Question: I'm moving a website to a new server. (Old server had php 5.3.2, the new one has php 5.5.9)
Centos, httpd Apache/2.2.26.
I've copied files and it works fine except the only weird thing:
some strange HEX number is inserted before the content of pages:

Also, in the bottom of the page, '0' is inserted after the '</html>' tag.
I've noticed two things:
1) In my case only two headers are sent from php script:
'''
header("HTTP/1.1 200 OK");
header("Status: 200");
'''
If I comment the first header than It will be ok - no strange numbers.
2) It looks like that number is the number of characters on the page (I've checked it).
And if the page is less then 8000 characters, than the number doesn't appear, but if page has 8001 characters than '1F41' appears
P.S. I was advised to remove all BOM from files. Files were OK - already without BOM. So it's not about BOM.
I made a very simple test (index.php):
'''
<?php header("HTTP/1.1 200 OK"); ?>
Lorem Ipsum ... 8000 characters
'''
Everything is OK.
'''
<?php header("HTTP/1.1 200 OK"); ?>
Lorem Ipsum ... 8001 characters
'''
Bug happens '1f41' before Lorem Ipsum.
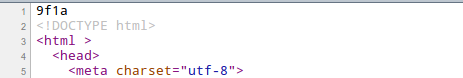
Answer: This is not PHP nor a BOM. You have a problem with Content-Transfer-Encoding.
The server is sending along <URL> which the client apparently doesn't know how to handle, the header combination makes the client believe that it can bypass dechunking.
Therefore, what is actually the "length of next chunk" gets interpreted by the client, and you see it as a hex bit before the content:
'''
05
These
05
Are
03
the
1F
first characters of the senten
03
ce.
'''
instead of
'''
Content-Length: 48
These are the first characters of the sentence.
'''
()
The likely cause is that you have some kind of which interferes with Content Encoding. If everything stays in the buffer, all well and good, a Content-Length is available, gets sent and Bob's your uncle. But if you send more than the 8000 bytes of the buffer, the buffer is flushed and something untoward happens. Try looking in the documentation for zlib and output buffering, you might have some conflict in 'php.ini' between what Apache does and what PHP does.
Interesting links that show how exactly 8000 is (was?) a buffer size used in some portions of apache:
<URL>
<URL>
This last link suggests me to suggest you to try checking whether zlib, mod_gzip, ob_gzhandler and/or mod_deflate are enabled, and possibly conflicting, or to try exchanging the one for the other.
# Update (as per comment)
> Adding the appropriate Transfer-Encoding header fixes the problem.
So what happened? We know that the output was correctly chunked-encoded (i.e. the chunking was correct), and the client was able to interpret it after being told to. So what was missing was simply the , which looks absurd and a good bit : for whatever chunked the content had to know it would get chunked (d'oh!), so it had responsibility of adding the appropriate header, (or it did, but something else it), until the OP rectified the situation adding a header himself by hand.
The problem is now solved, but I think there must be still a bug lingering somewhere in the workflow, either in the modules, the application, or in how the headers are processed.